Field crop: tomato
Growth stage: 2
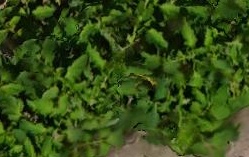
Species: tomato